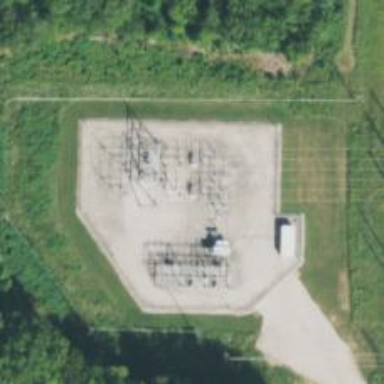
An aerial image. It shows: Switch for power supply.